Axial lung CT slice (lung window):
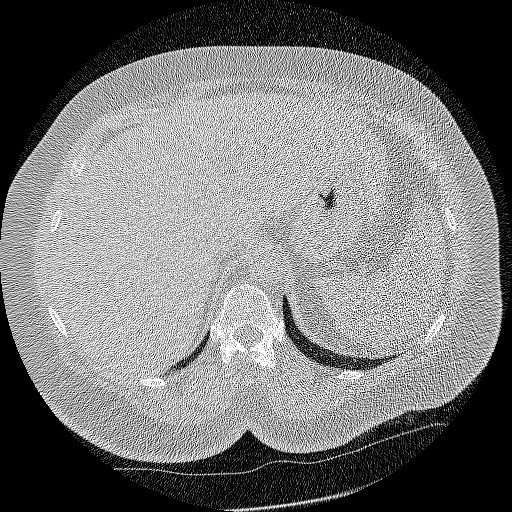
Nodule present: no